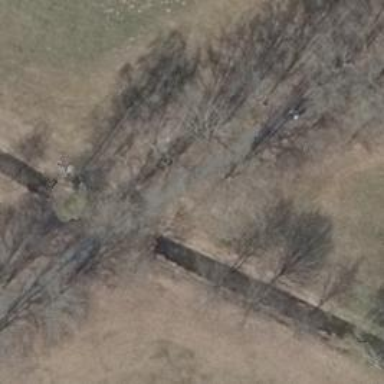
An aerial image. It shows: Path with asphalt surface running along embankment.